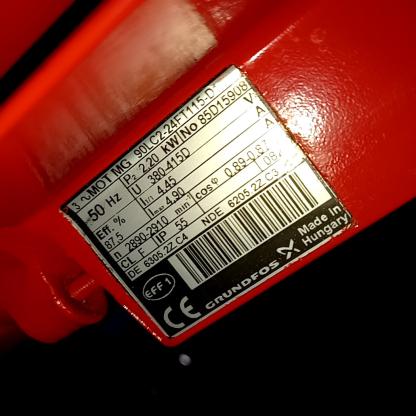
Klasa: tabliczka-znamionowa